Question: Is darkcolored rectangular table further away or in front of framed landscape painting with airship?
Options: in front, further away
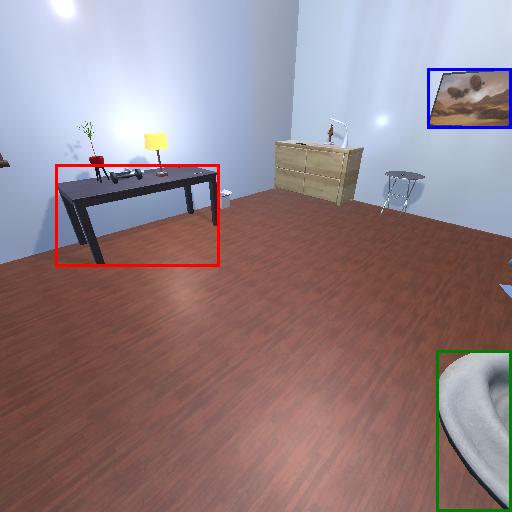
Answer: in front